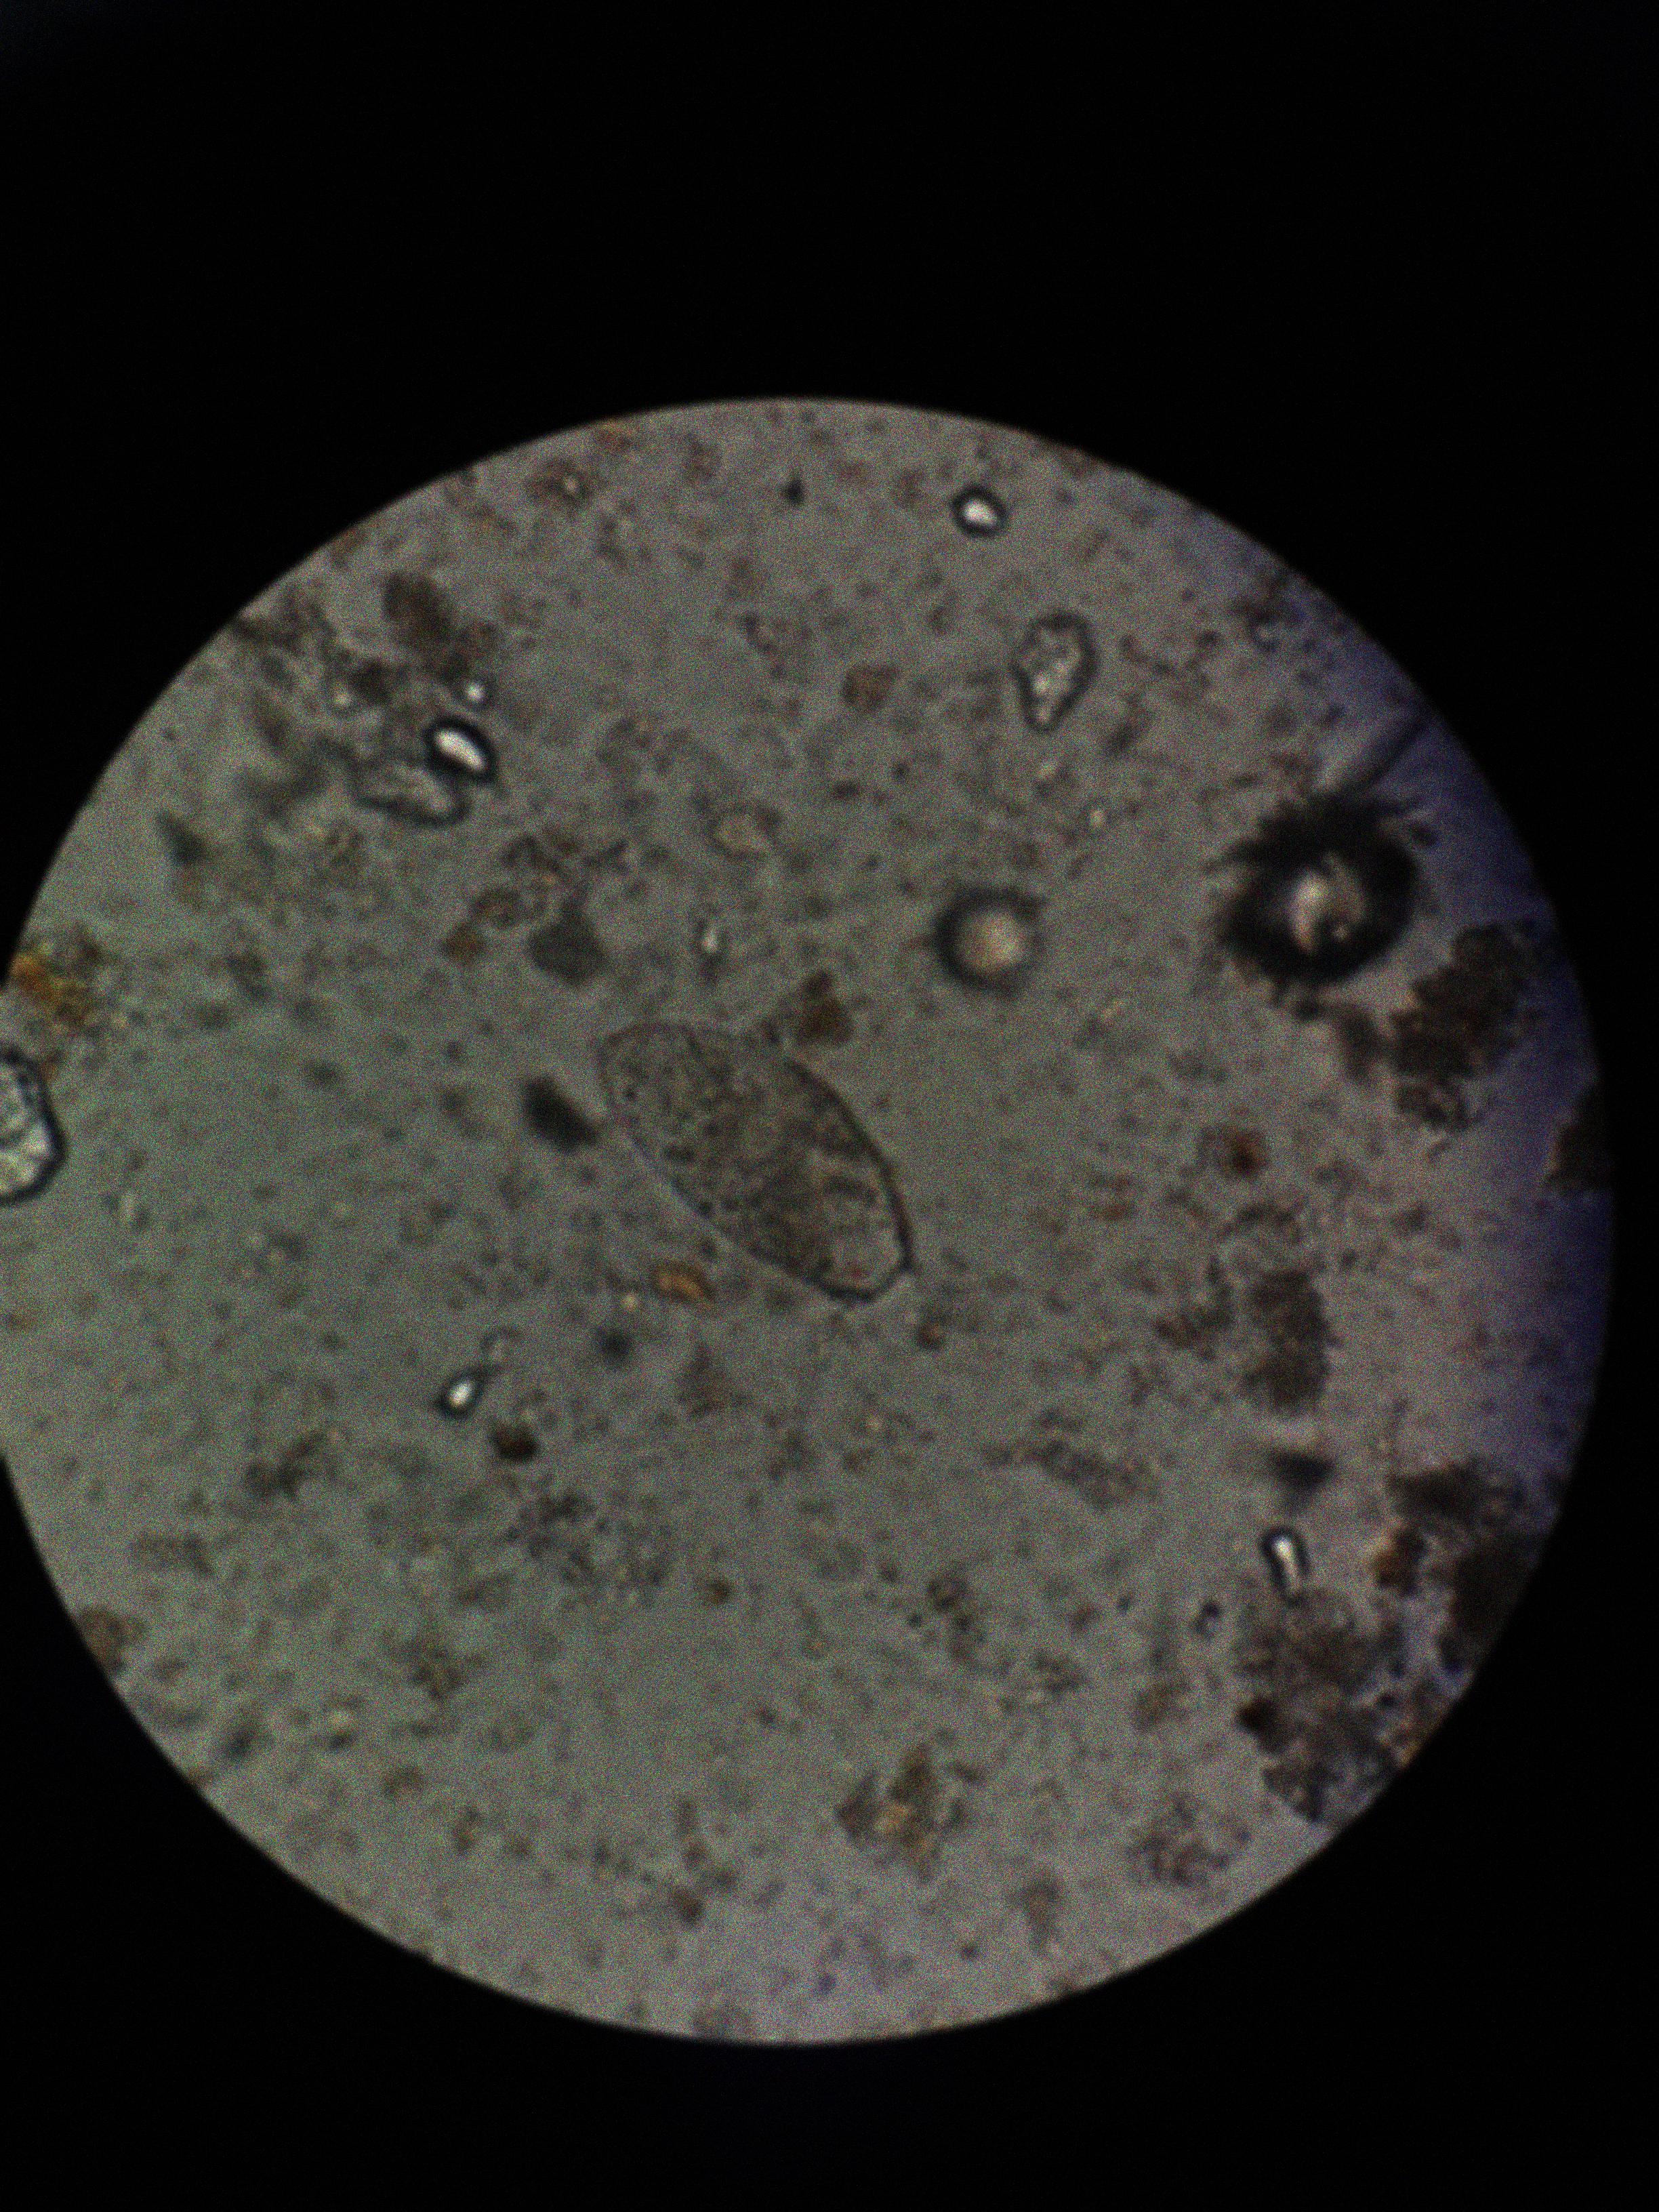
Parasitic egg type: Fasciolopsis buski